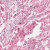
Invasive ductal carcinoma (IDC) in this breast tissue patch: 0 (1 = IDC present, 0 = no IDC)